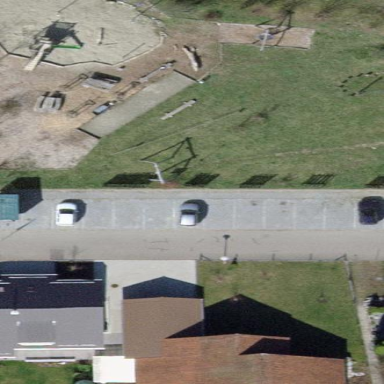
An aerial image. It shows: Playground area for leisure land.